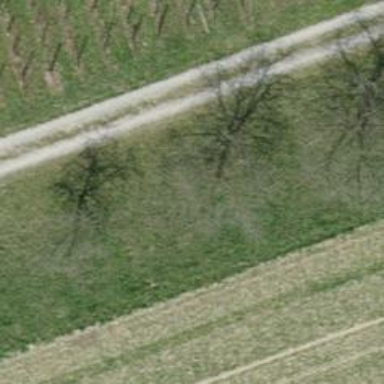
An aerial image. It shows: Single tag "natural: tree."